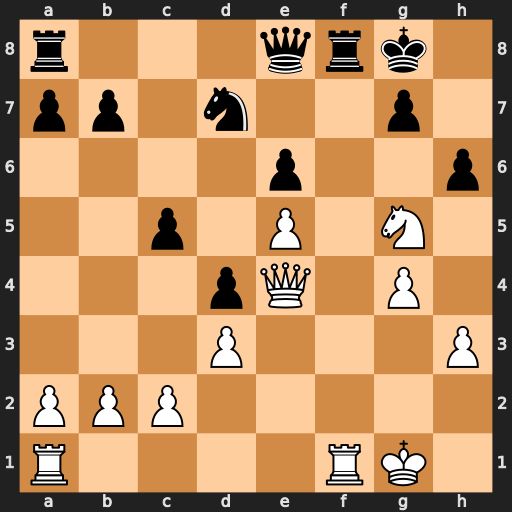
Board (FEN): r3qrk1/pp1n2p1/4p2p/2p1P1N1/3pQ1P1/3P3P/PPP5/R4RK1
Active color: w
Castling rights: -
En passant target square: -
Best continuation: Qh7#